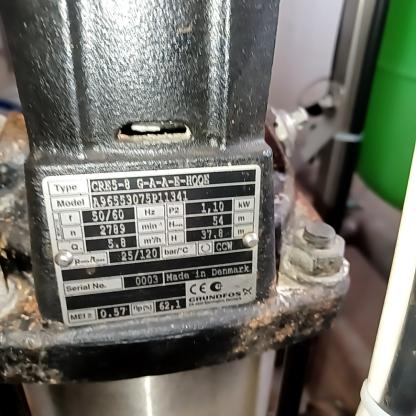
Klasa: tabliczka-znamionowa